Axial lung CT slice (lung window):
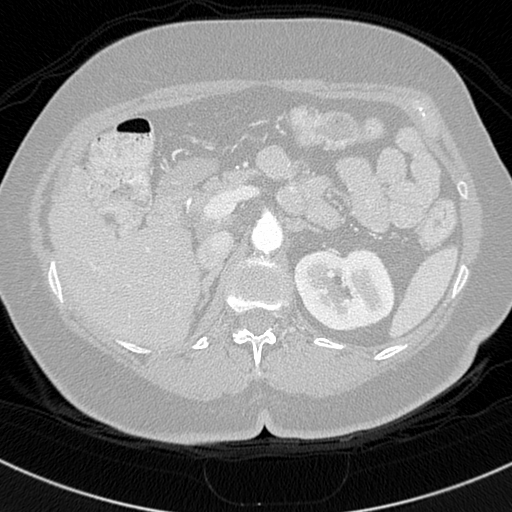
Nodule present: no